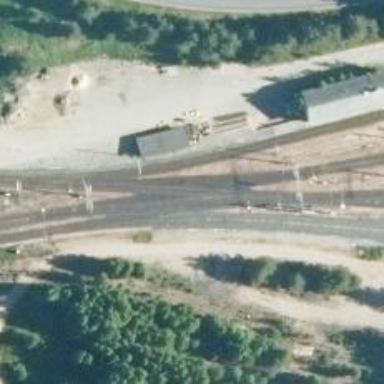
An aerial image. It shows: Railway crossing.